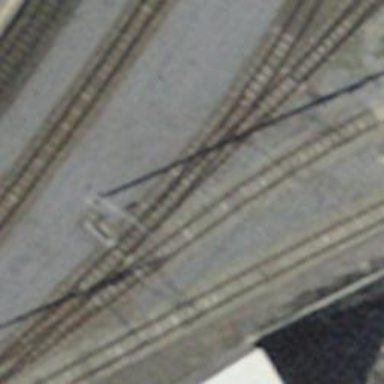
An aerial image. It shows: Narrow-gauge railway with one track serving as spur line.